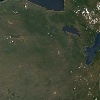
Label: land